Field crop: maize
Growth stage: 2
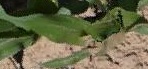
Species: maize